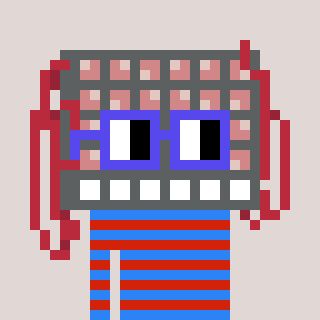
a pixel art character with square blue glasses, a turing-shaped head and a red-colored body on a warm background